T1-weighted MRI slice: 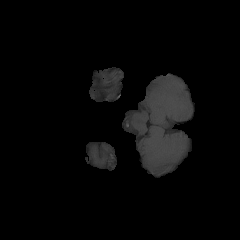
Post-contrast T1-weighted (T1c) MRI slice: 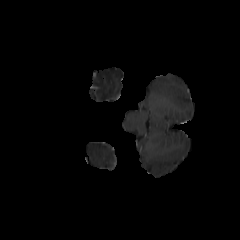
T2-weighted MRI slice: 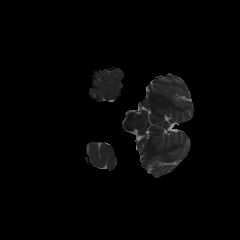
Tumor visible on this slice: no